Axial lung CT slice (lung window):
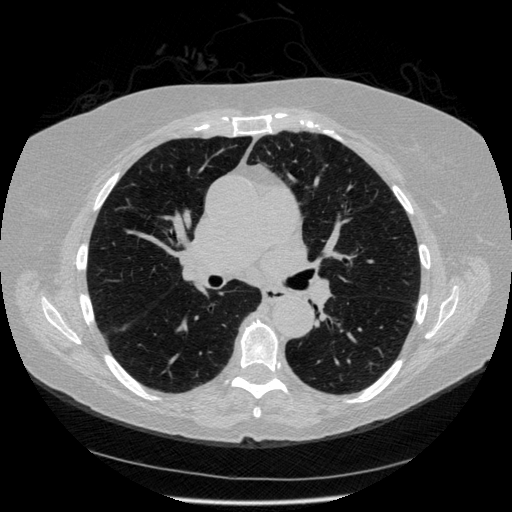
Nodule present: no